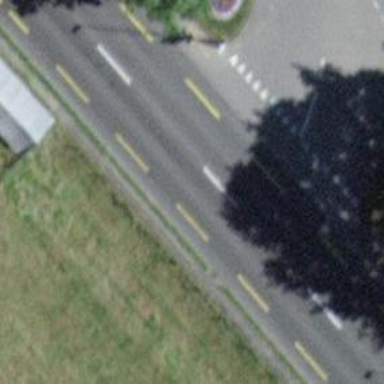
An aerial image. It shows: Primary highway with designated cycle lane.